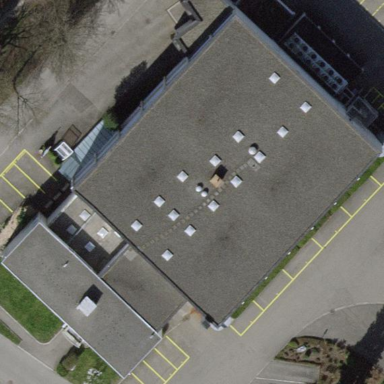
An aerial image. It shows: Commercial building.